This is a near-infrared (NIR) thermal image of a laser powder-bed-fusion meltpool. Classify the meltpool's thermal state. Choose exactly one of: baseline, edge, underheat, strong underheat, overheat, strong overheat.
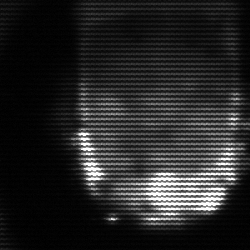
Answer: baseline